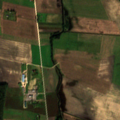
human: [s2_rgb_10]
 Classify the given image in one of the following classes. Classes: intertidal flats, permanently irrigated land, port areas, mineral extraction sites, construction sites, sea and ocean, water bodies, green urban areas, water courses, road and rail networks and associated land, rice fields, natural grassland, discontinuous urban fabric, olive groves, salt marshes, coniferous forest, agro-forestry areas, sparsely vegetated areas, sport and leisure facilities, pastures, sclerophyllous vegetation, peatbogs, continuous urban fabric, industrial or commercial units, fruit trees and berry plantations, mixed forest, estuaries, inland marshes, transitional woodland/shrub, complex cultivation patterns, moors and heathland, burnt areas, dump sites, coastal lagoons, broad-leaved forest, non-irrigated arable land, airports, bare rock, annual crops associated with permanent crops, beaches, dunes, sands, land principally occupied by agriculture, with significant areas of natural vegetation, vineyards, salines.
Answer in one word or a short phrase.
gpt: discontinuous urban fabric, non-irrigated arable land, pastures, broad-leaved forest